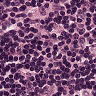
Metastatic tissue present: yes